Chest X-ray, AP view. Patient: 48 years old, sex M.
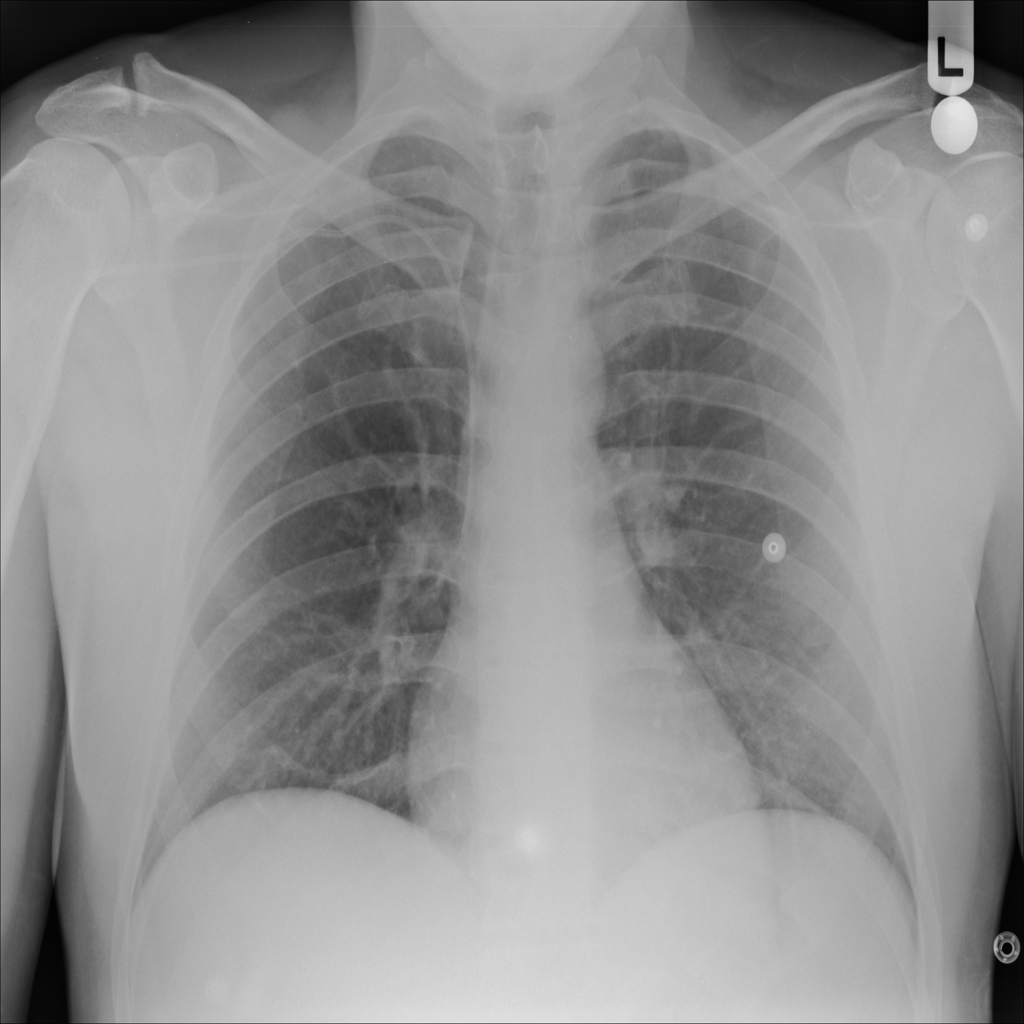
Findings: No Finding